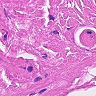
Metastatic tissue present: no